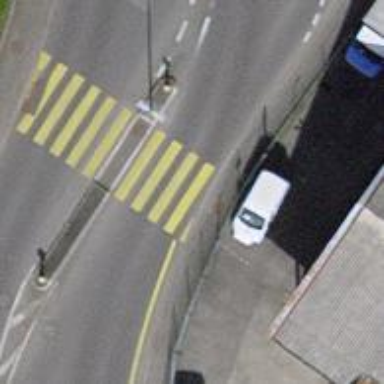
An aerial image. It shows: Uncontrolled road crossing with pedestrian island.